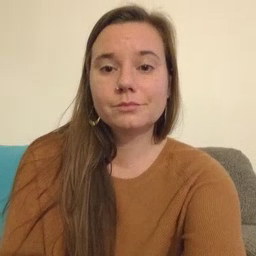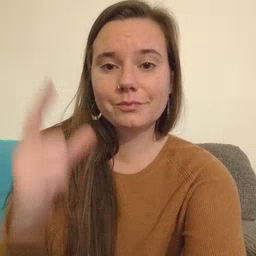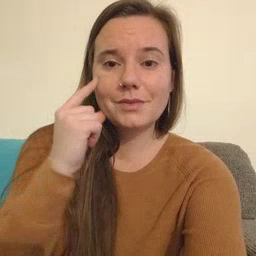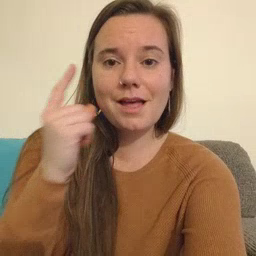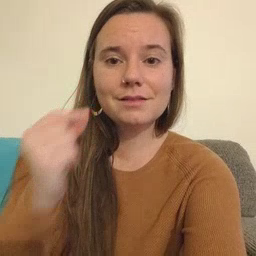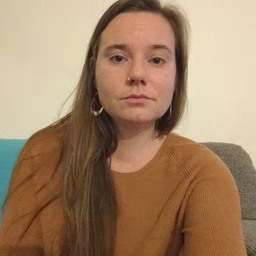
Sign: cat